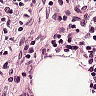
Metastatic tissue present: no